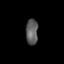
Tissue: skin
Cell type: Fibroblasts
Senescence score: 0.7624
Nuclear area (px): 308
Mean DAPI intensity: 92.344